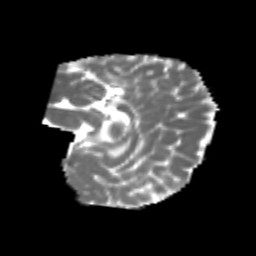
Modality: MD
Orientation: sagittal
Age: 6
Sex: male
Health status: healthy